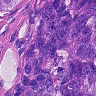
Metastatic tissue present: yes